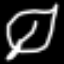
Label: leaf